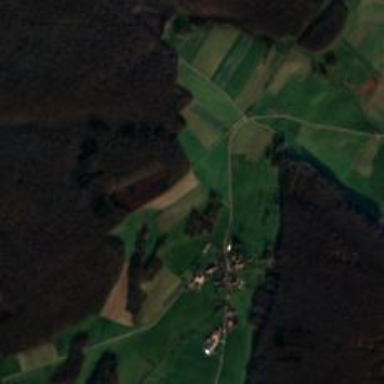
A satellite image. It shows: Picturesque farmland scene.